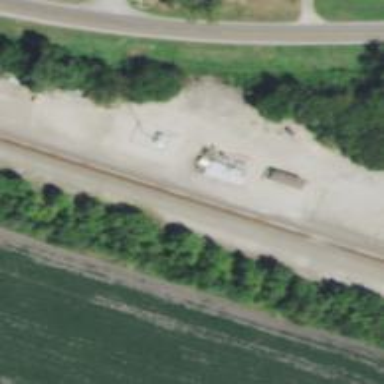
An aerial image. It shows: Railway service station.